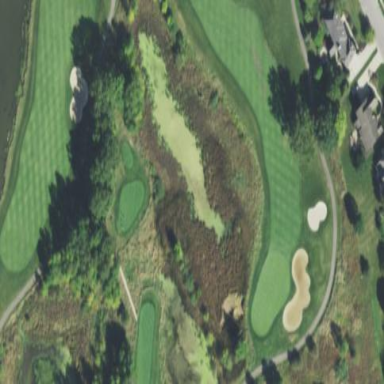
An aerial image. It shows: Scenic view of water hazard on golf course. The natural water feature adds beauty to the landscape.